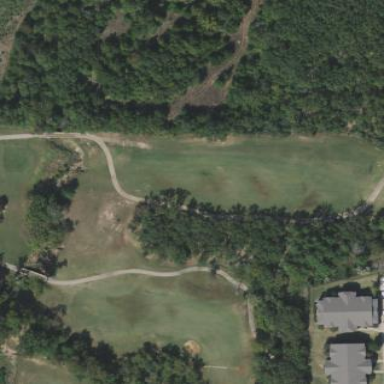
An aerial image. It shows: Golf fairway surrounded by grass.